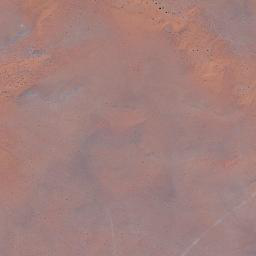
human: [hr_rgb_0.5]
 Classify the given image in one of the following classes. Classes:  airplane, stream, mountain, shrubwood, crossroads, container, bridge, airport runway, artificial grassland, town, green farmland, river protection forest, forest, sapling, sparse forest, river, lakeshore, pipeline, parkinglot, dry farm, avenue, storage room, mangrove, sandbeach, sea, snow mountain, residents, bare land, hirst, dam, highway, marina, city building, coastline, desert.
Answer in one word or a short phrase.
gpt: desert